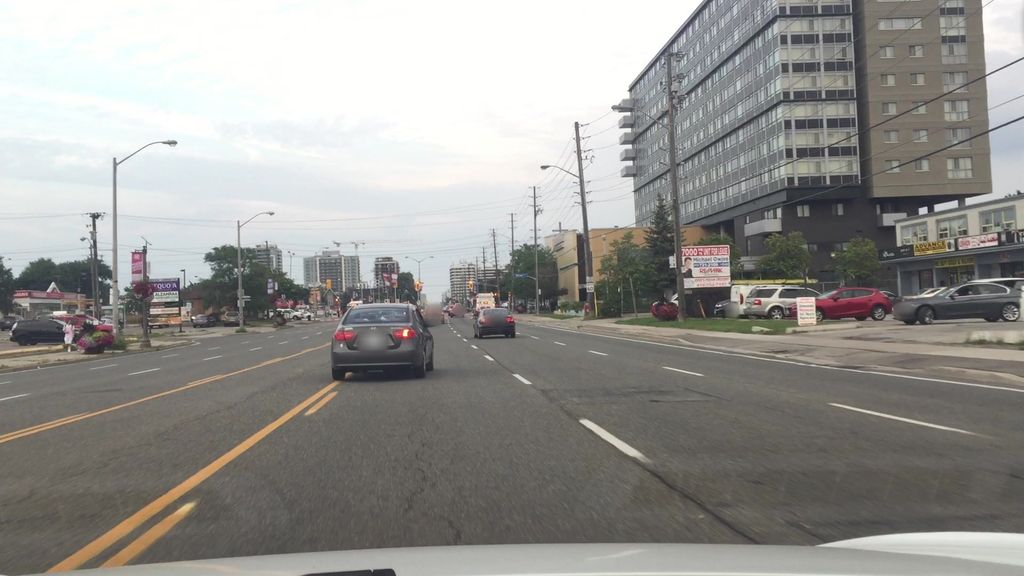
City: toronto